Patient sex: F
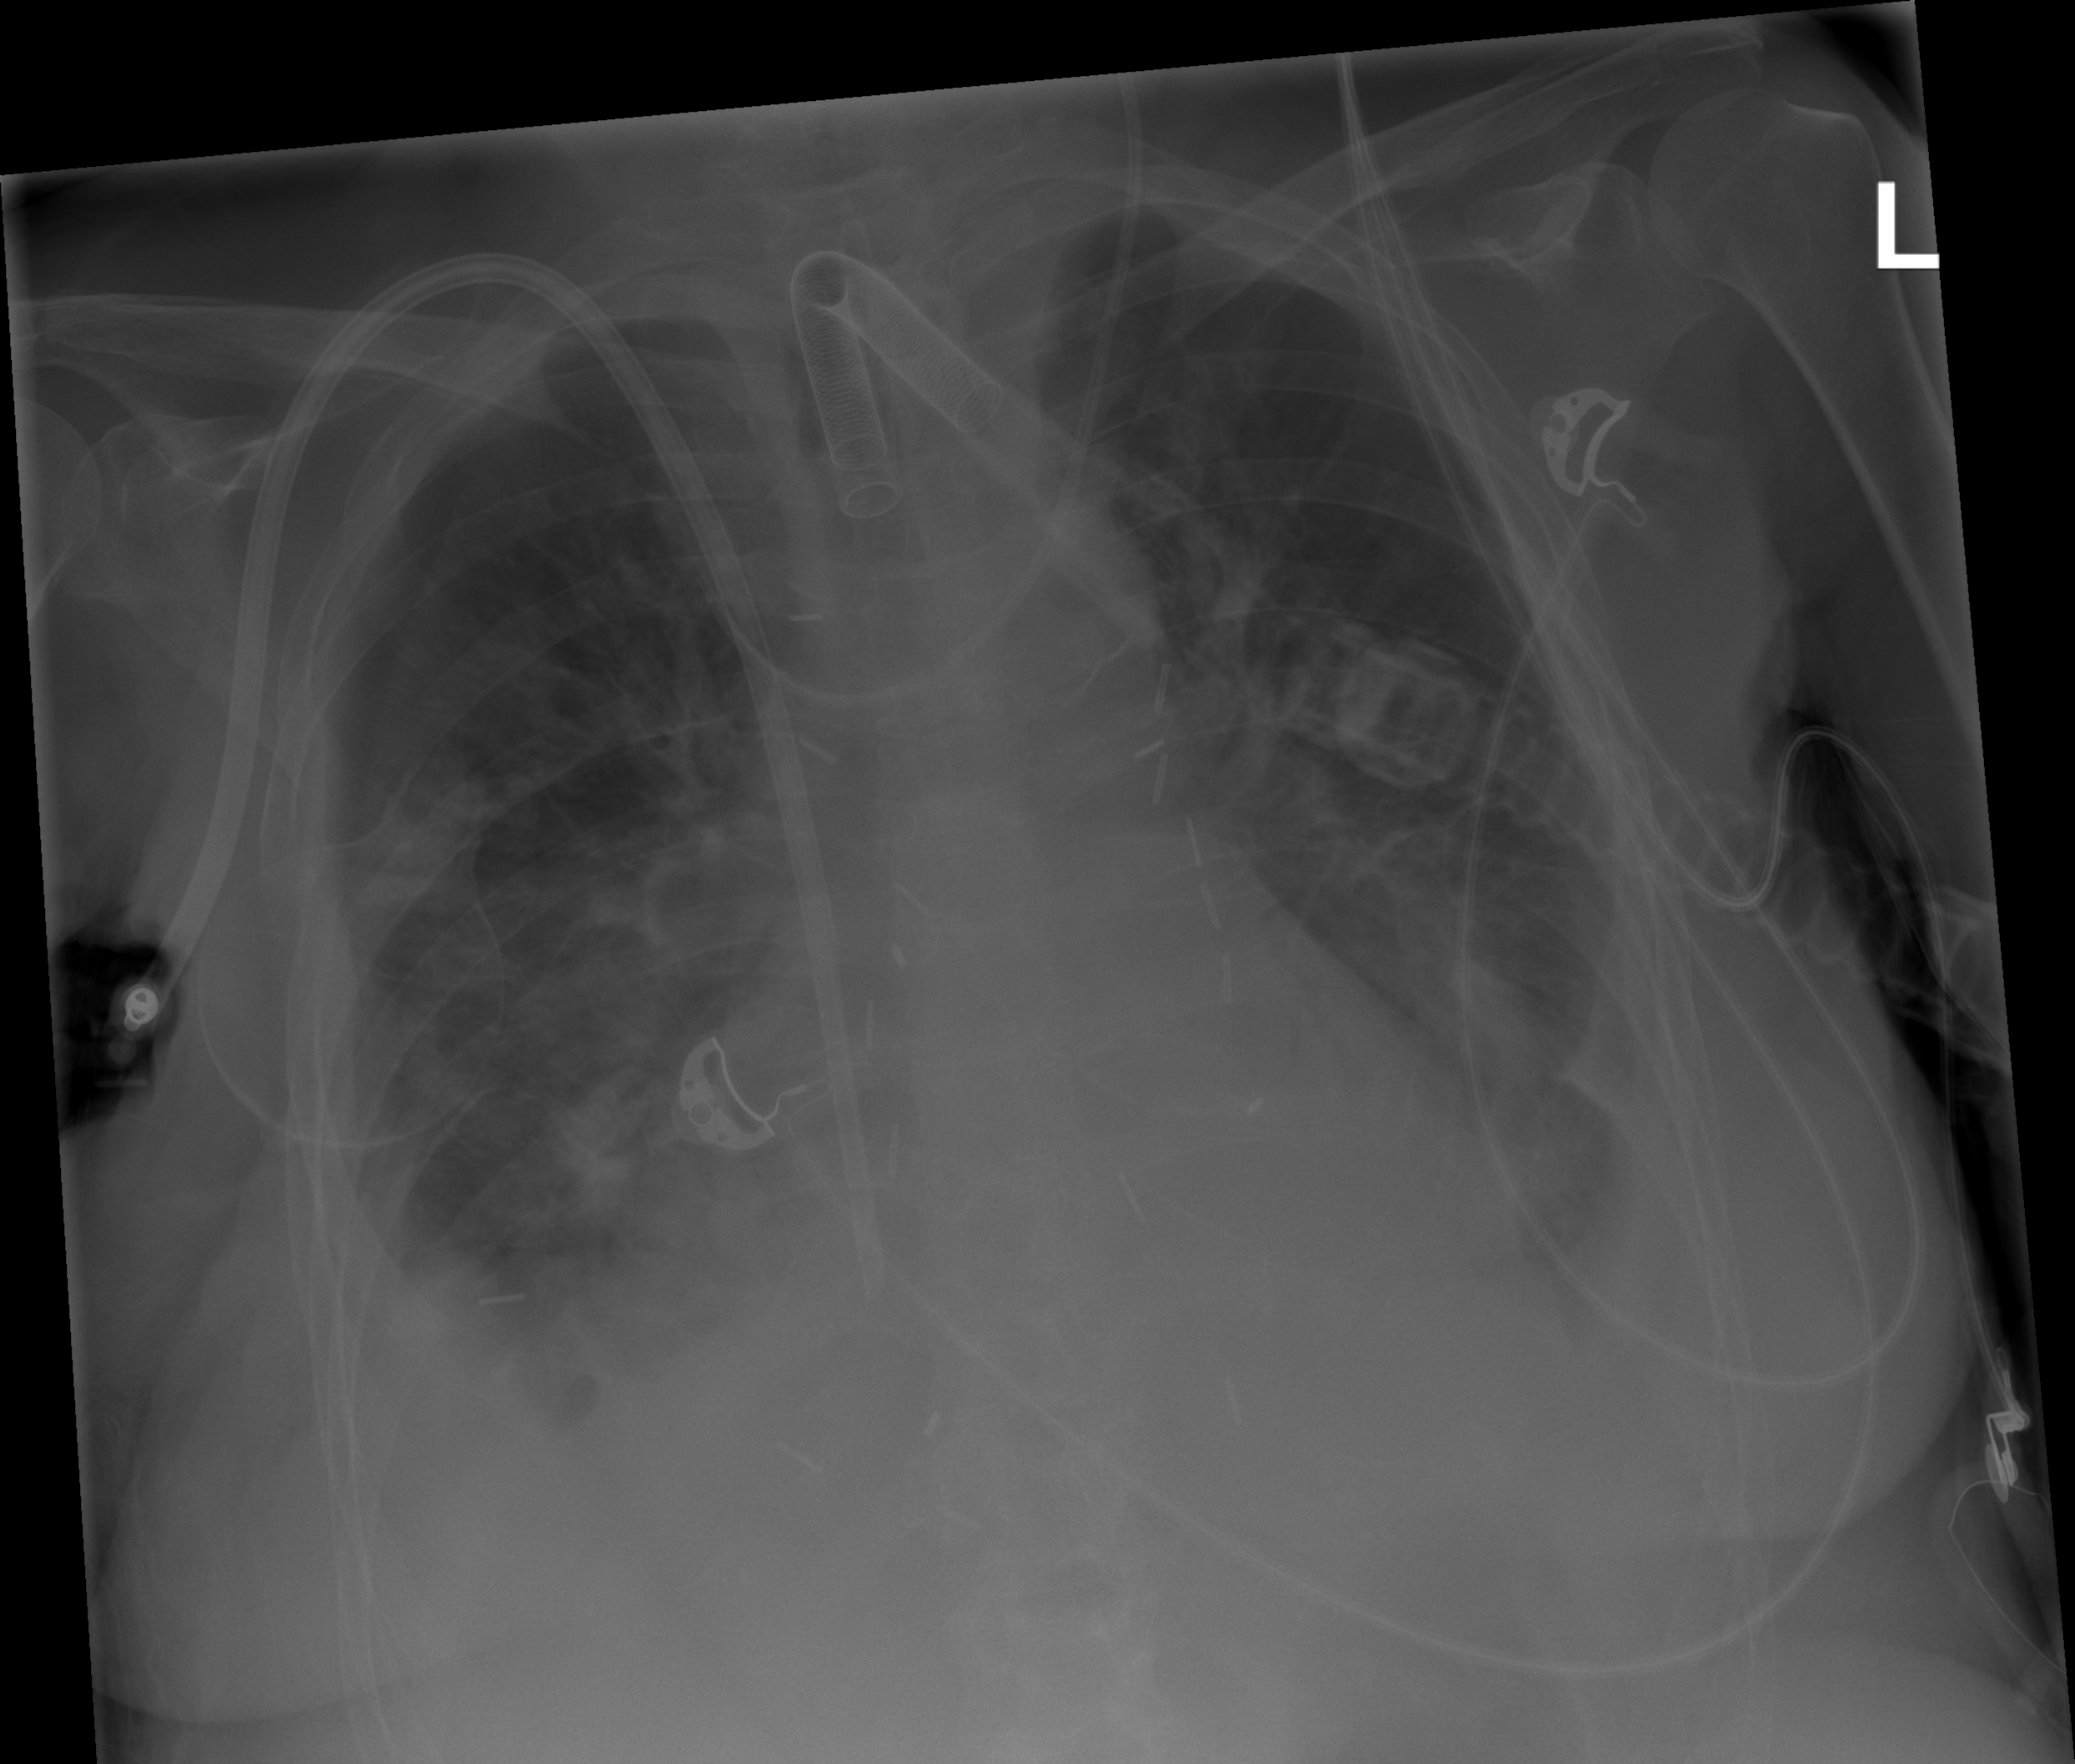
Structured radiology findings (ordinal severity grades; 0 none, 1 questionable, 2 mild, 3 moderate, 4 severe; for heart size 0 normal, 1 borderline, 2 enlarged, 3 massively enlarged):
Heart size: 0
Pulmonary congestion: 0
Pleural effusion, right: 3
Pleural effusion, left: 2
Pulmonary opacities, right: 3
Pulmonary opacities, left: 0
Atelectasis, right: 2
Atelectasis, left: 2